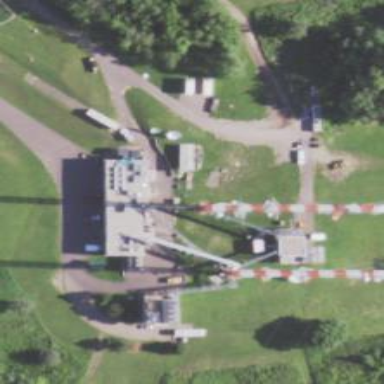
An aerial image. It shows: Mast tower used for communication.